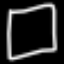
Label: square